Field crop: maize
Growth stage: 2
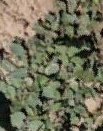
Species: convolvulus